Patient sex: M
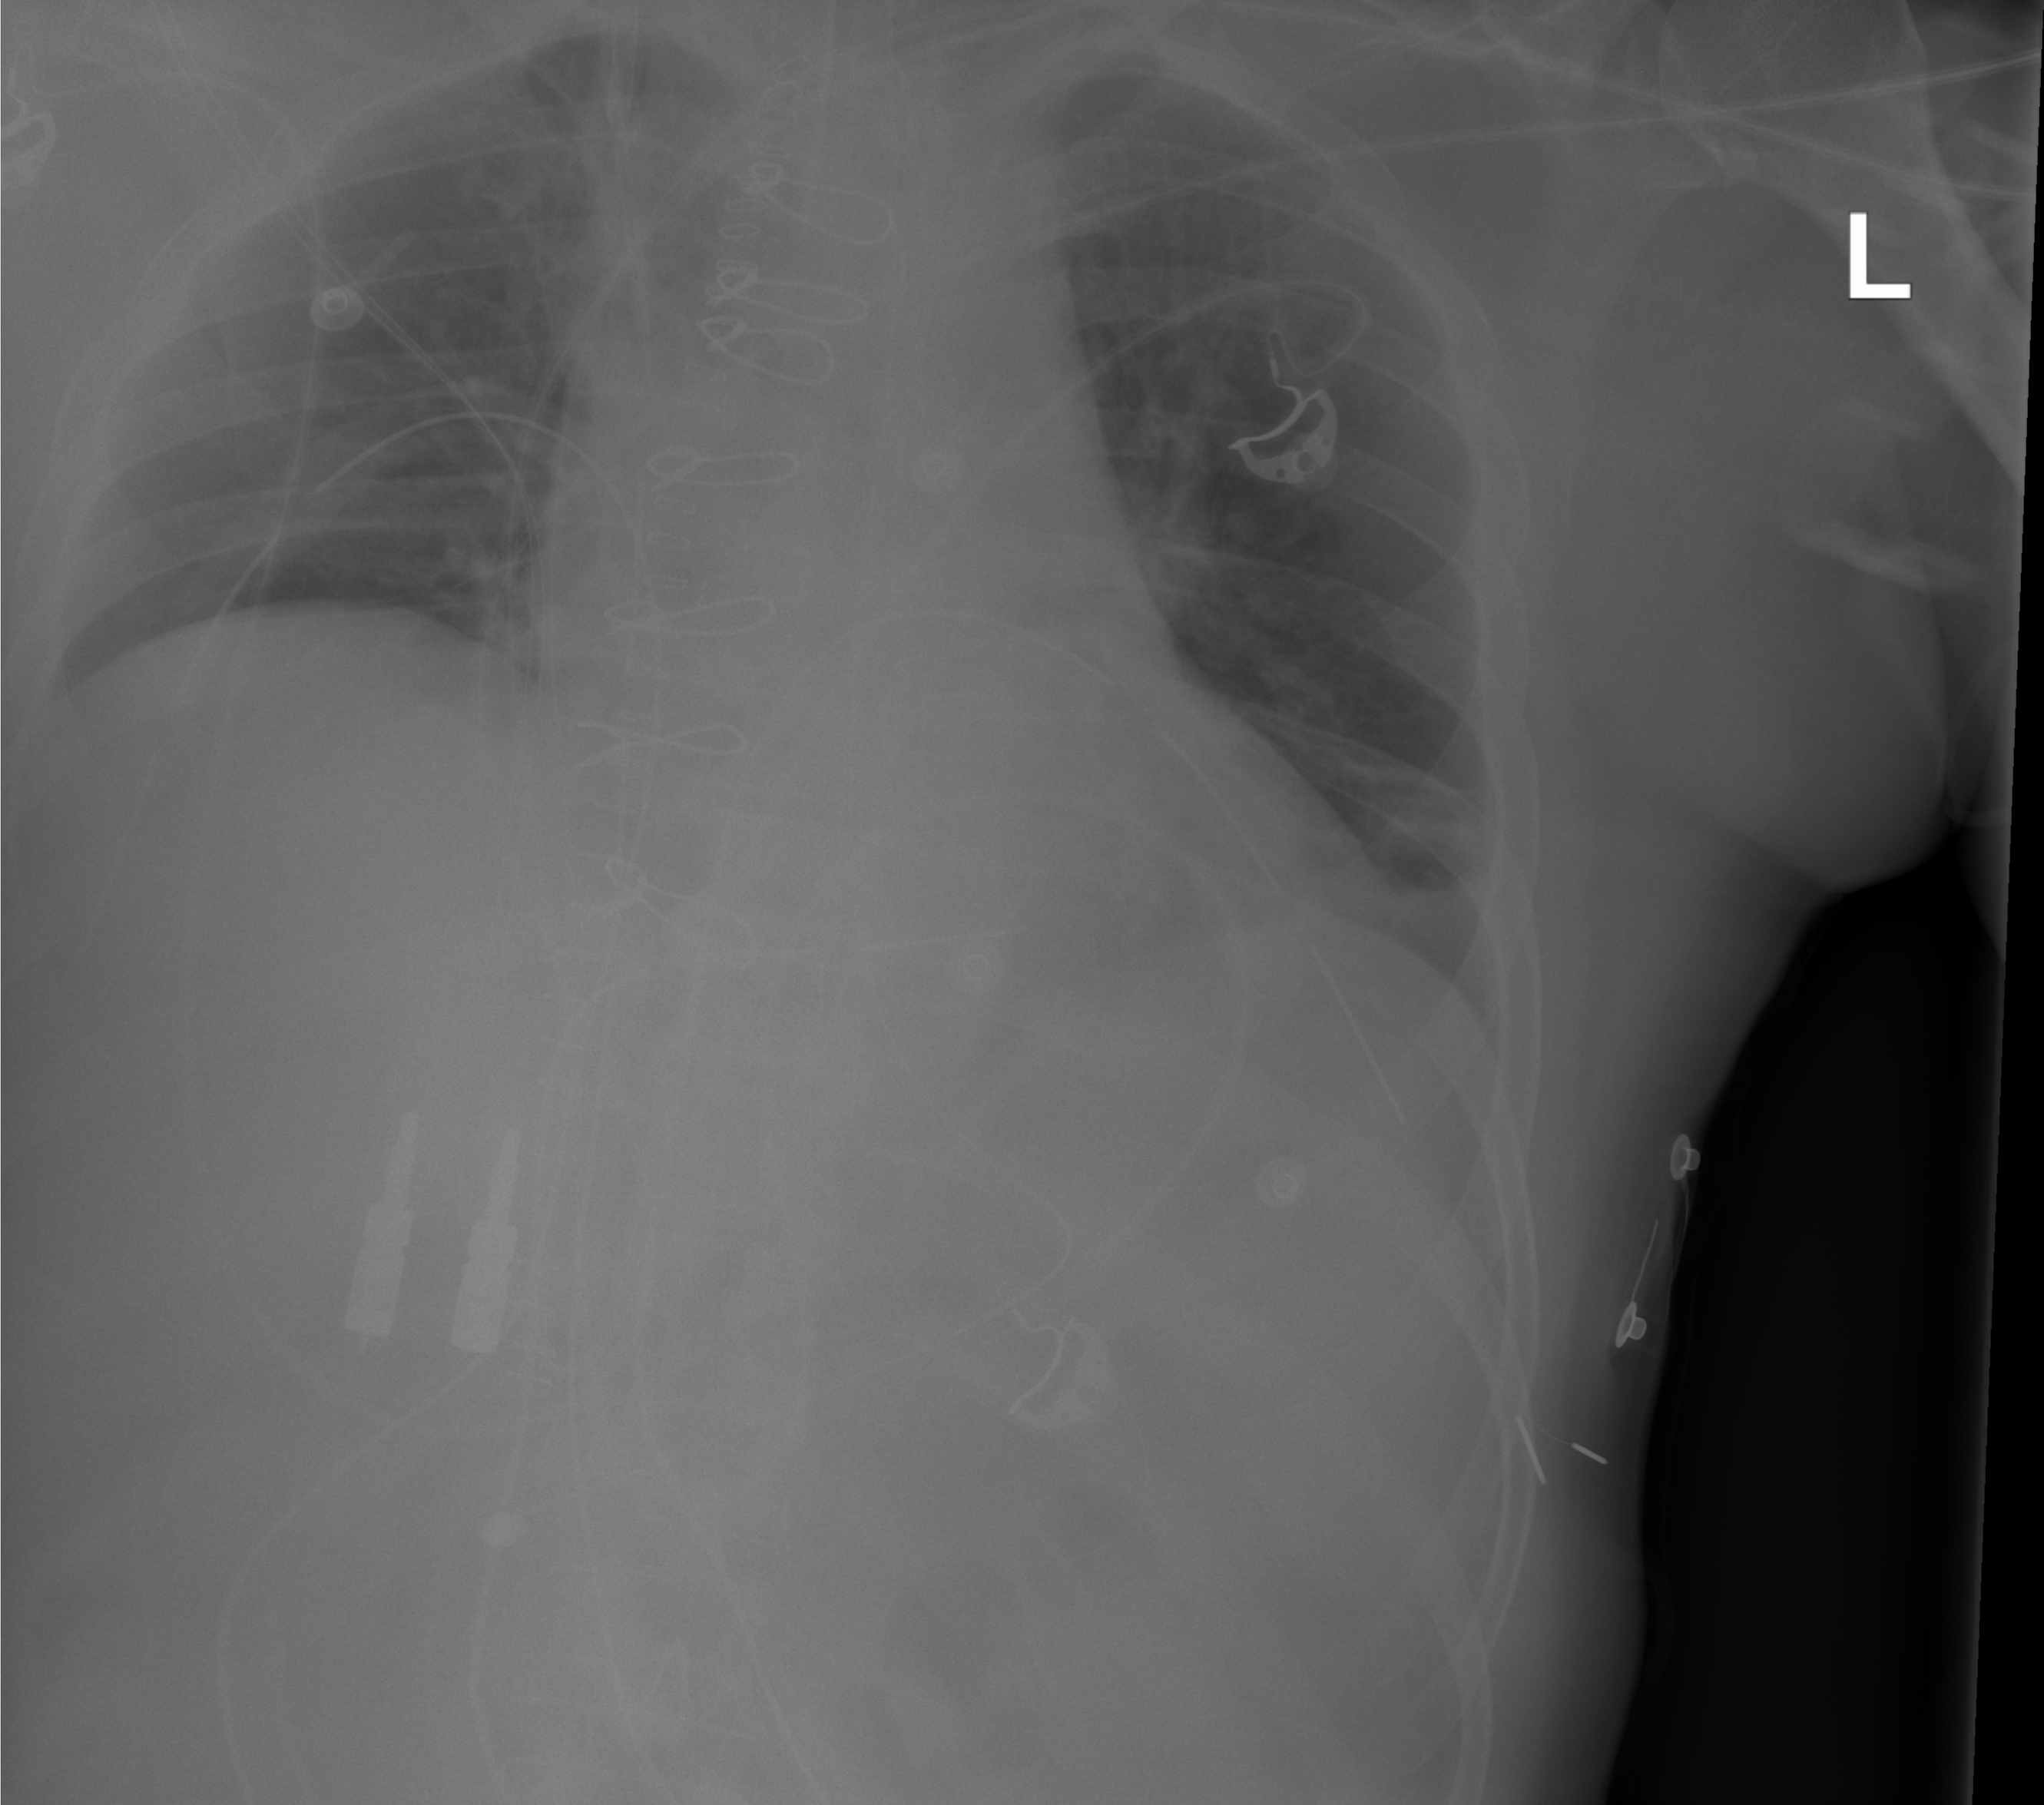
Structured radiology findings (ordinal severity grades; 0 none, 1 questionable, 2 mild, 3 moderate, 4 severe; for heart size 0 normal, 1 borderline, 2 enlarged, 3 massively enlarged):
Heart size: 0
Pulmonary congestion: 0
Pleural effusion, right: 0
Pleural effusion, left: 0
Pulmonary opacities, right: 0
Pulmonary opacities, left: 0
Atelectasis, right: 0
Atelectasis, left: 2